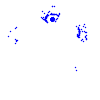
Particle: pion